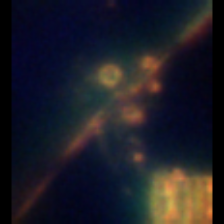
Taxon: Diatom_aggregate
Group: Diatoms